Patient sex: M
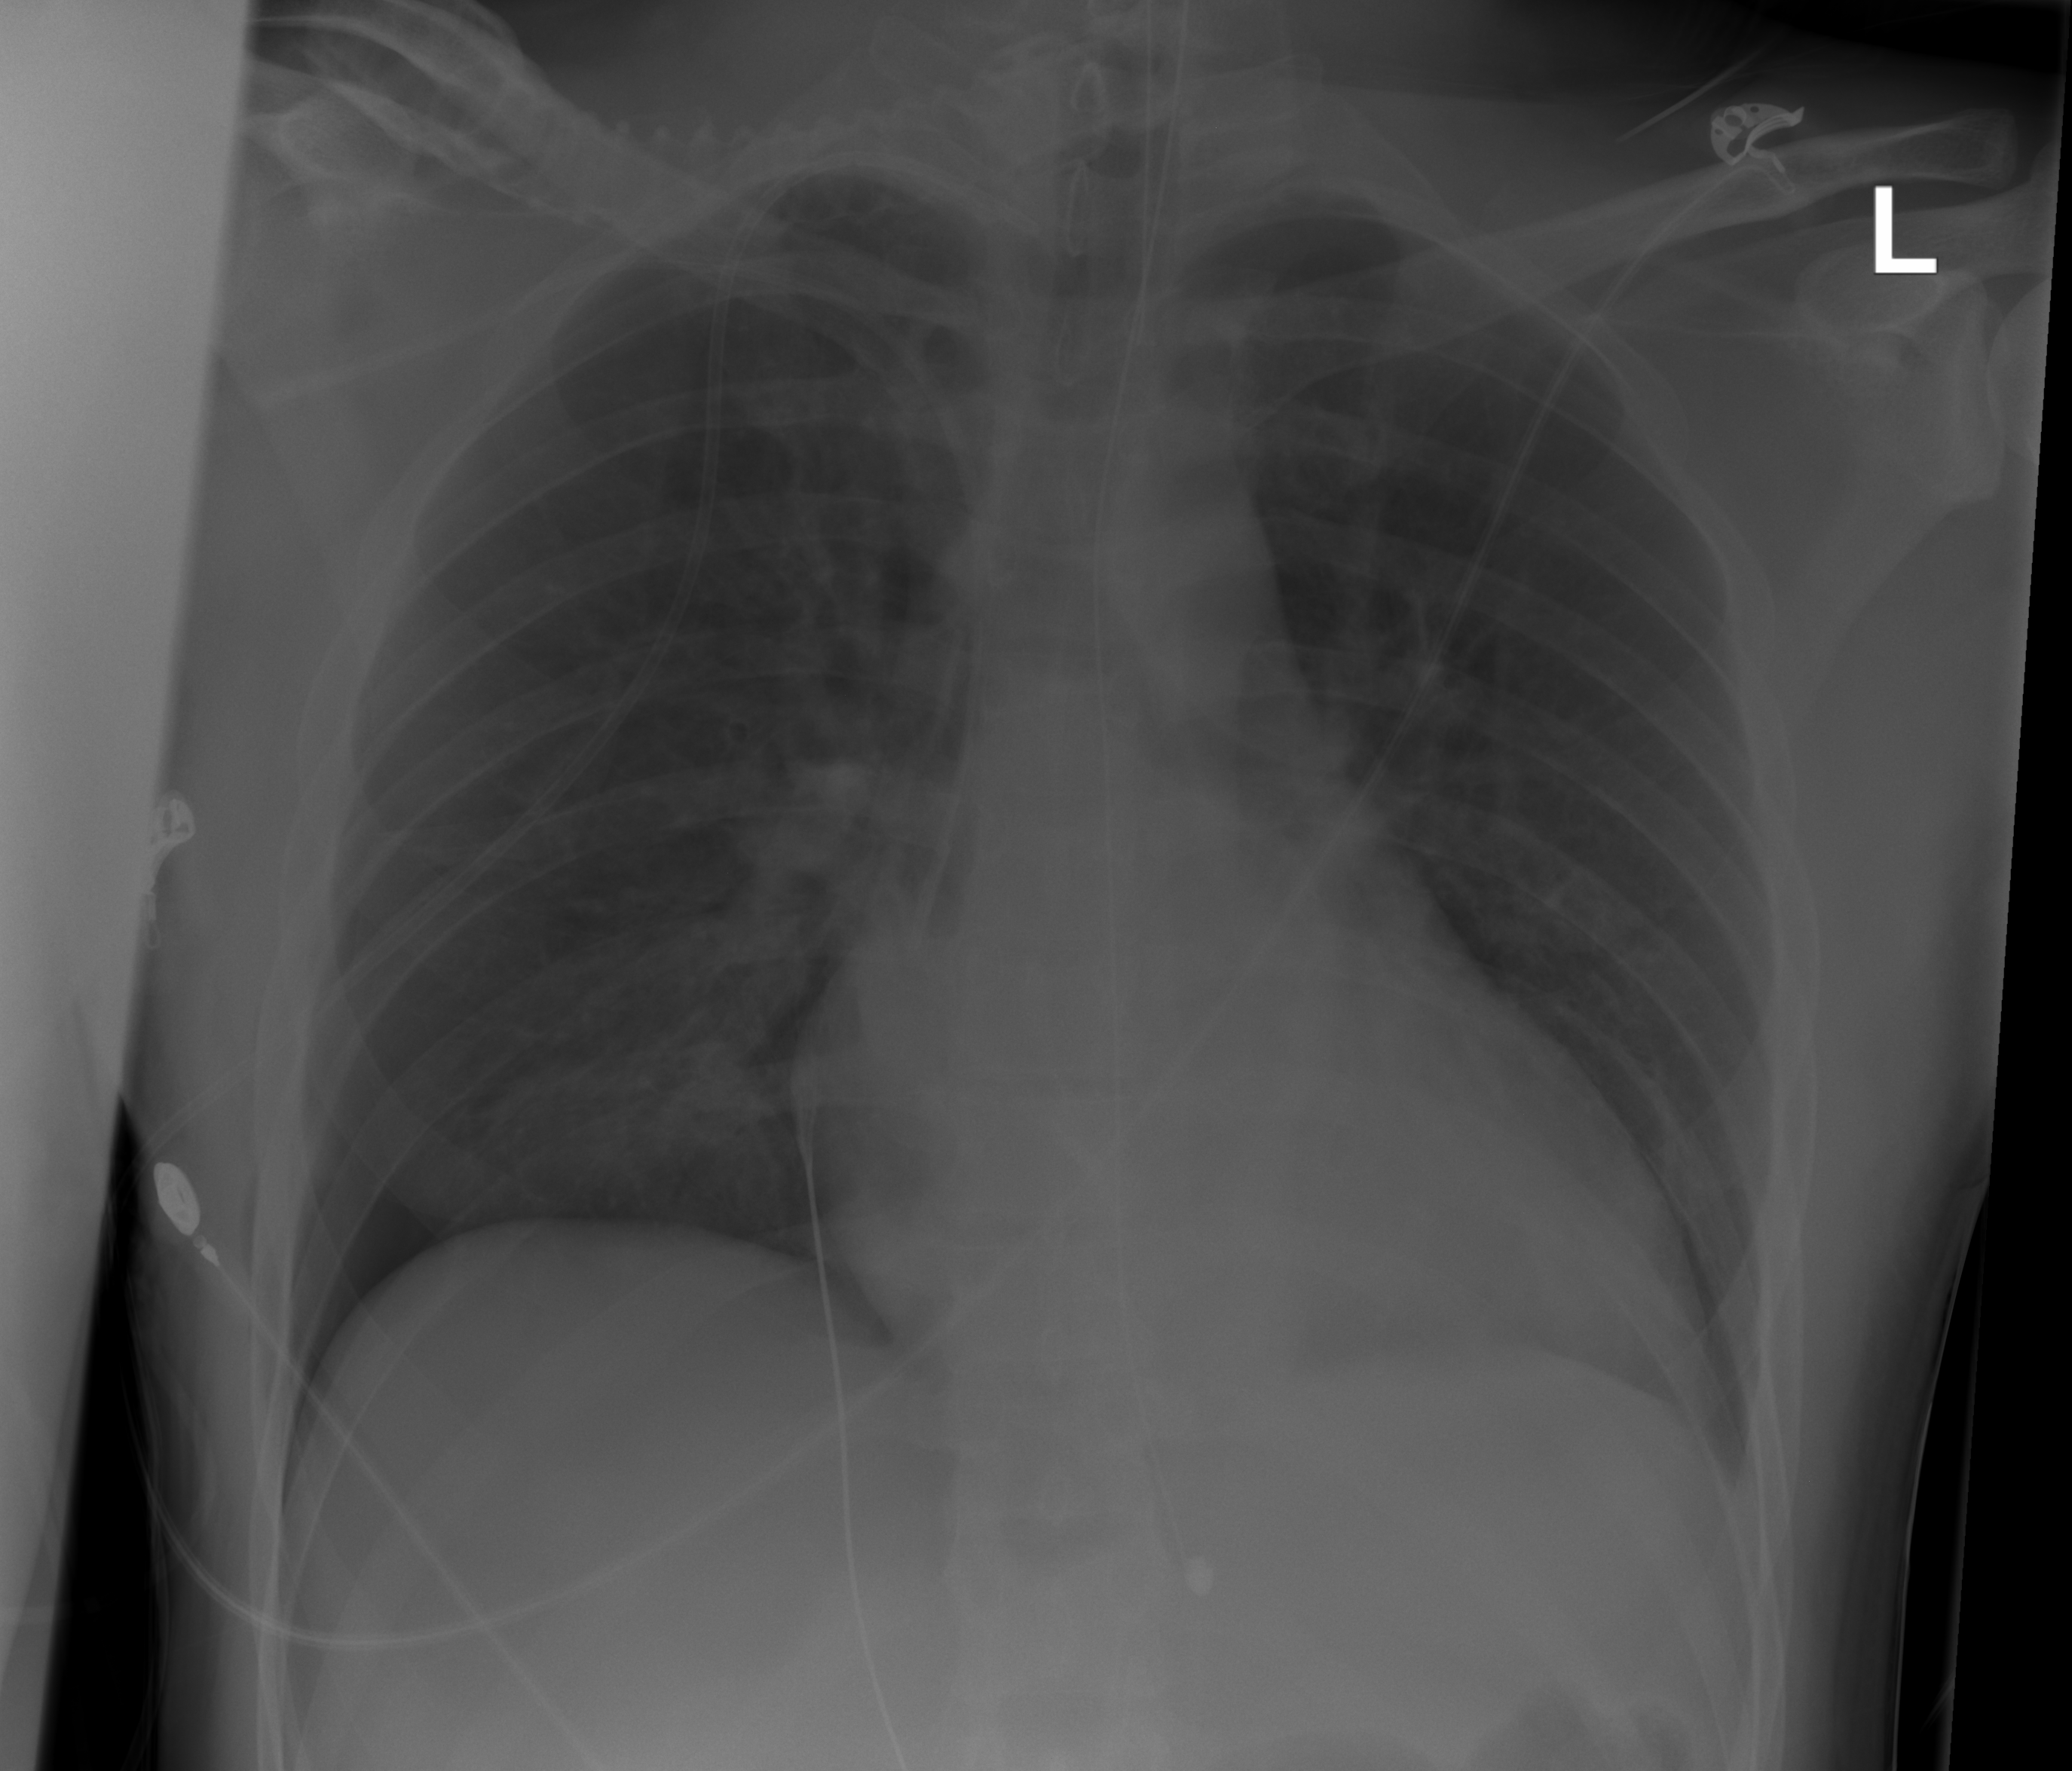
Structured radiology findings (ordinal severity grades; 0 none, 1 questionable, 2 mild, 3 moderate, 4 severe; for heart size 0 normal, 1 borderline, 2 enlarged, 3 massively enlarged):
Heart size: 2
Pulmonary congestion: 0
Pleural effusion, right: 0
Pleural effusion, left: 0
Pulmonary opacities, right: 0
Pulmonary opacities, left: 0
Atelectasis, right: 1
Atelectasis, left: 0